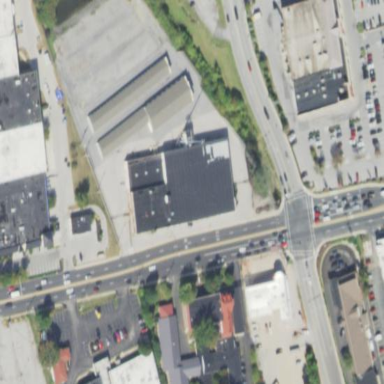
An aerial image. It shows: Building that serves as storage rental shop.